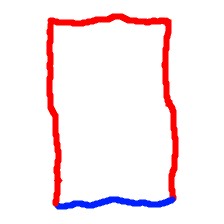
Shape: rectangle